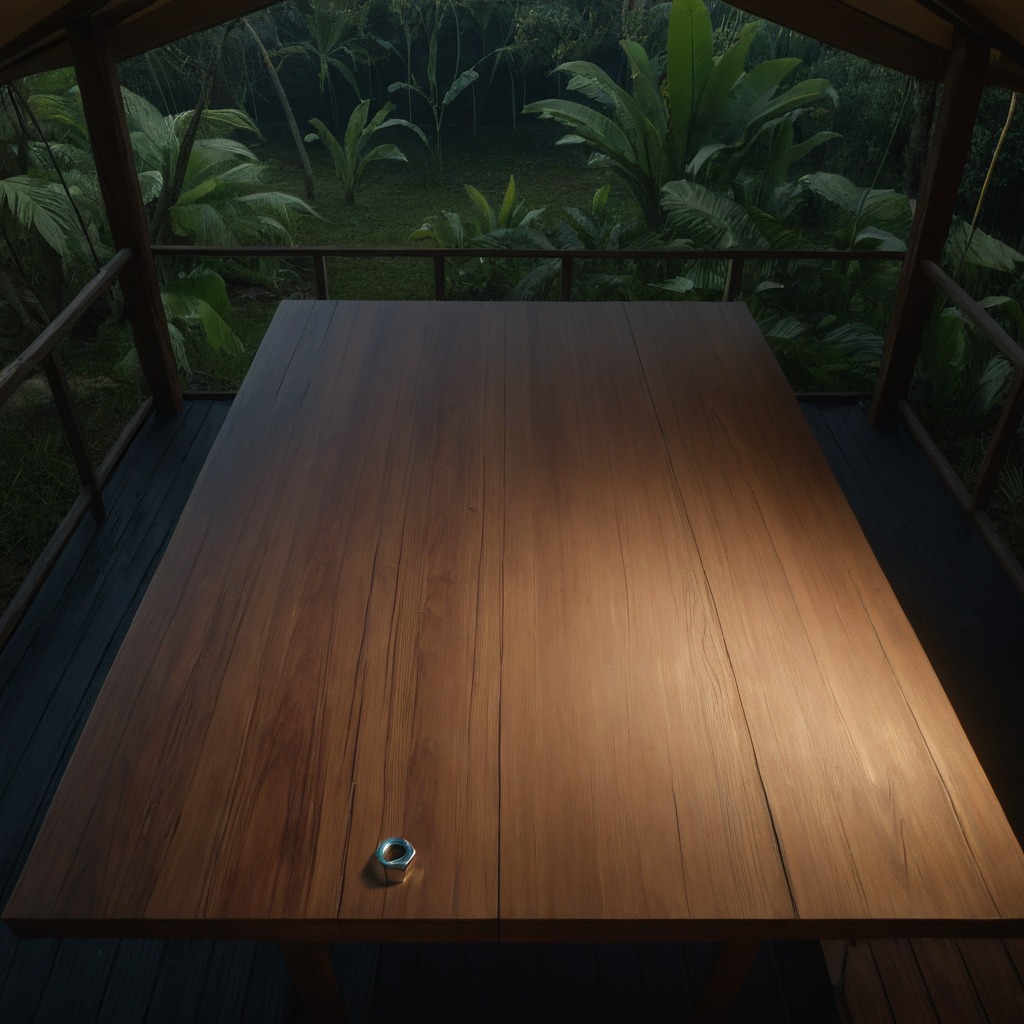
A metal nut is lying on a wooden table.